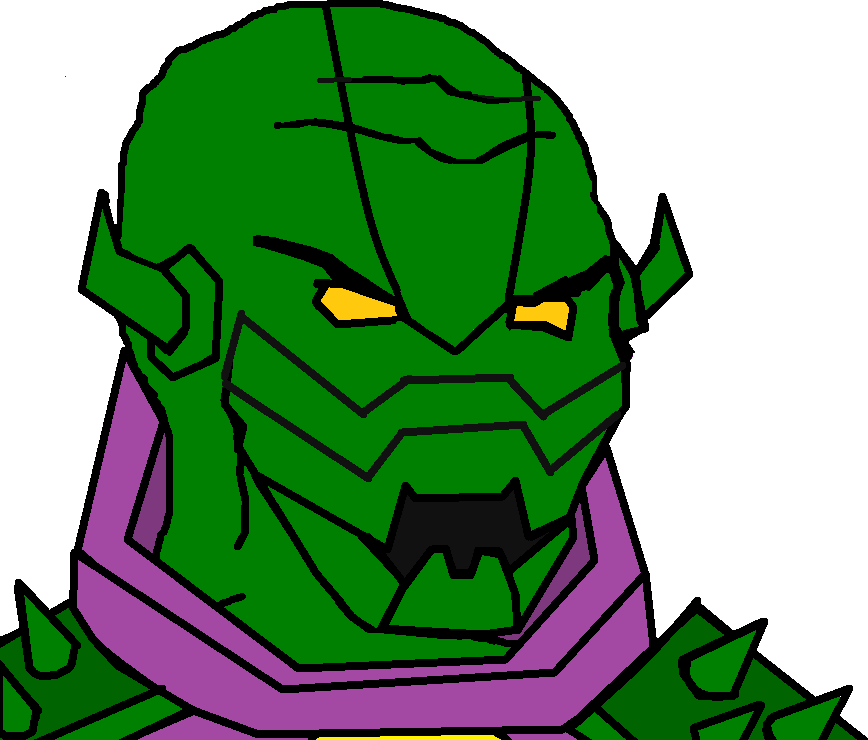
Label: 5_Alien